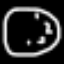
Label: clock